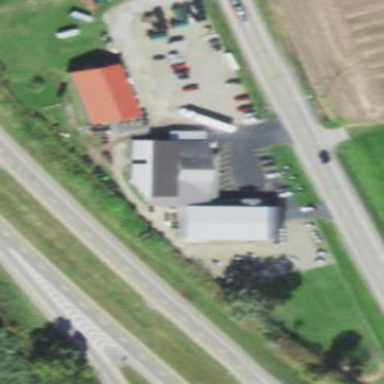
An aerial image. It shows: Retail building housing motorsports shop.